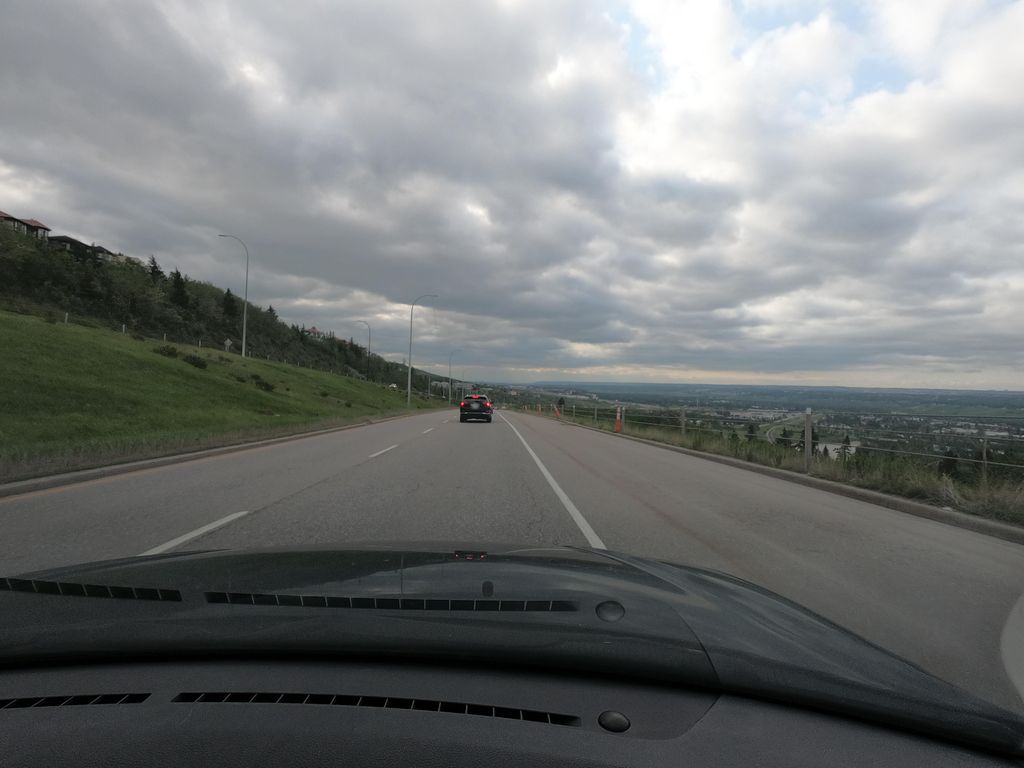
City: calgary